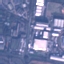
Land use / land cover class: Industrial